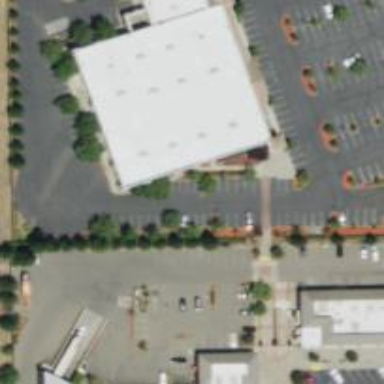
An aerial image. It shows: Commercial building.